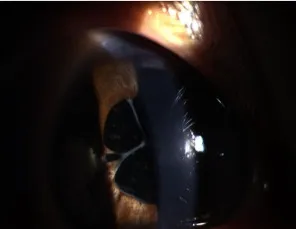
Slit-lamp image of the cornea after surgery. The optical zone was clear and transparent after 1 week.
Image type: ophthalmic_imaging (slit_lamp_photograph)